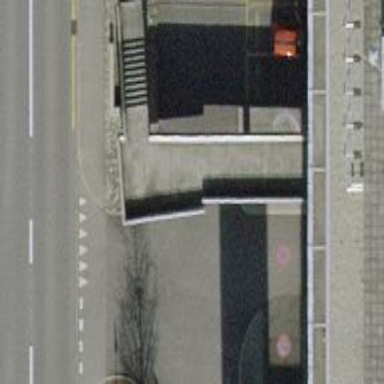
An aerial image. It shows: Concrete steps with ramp.